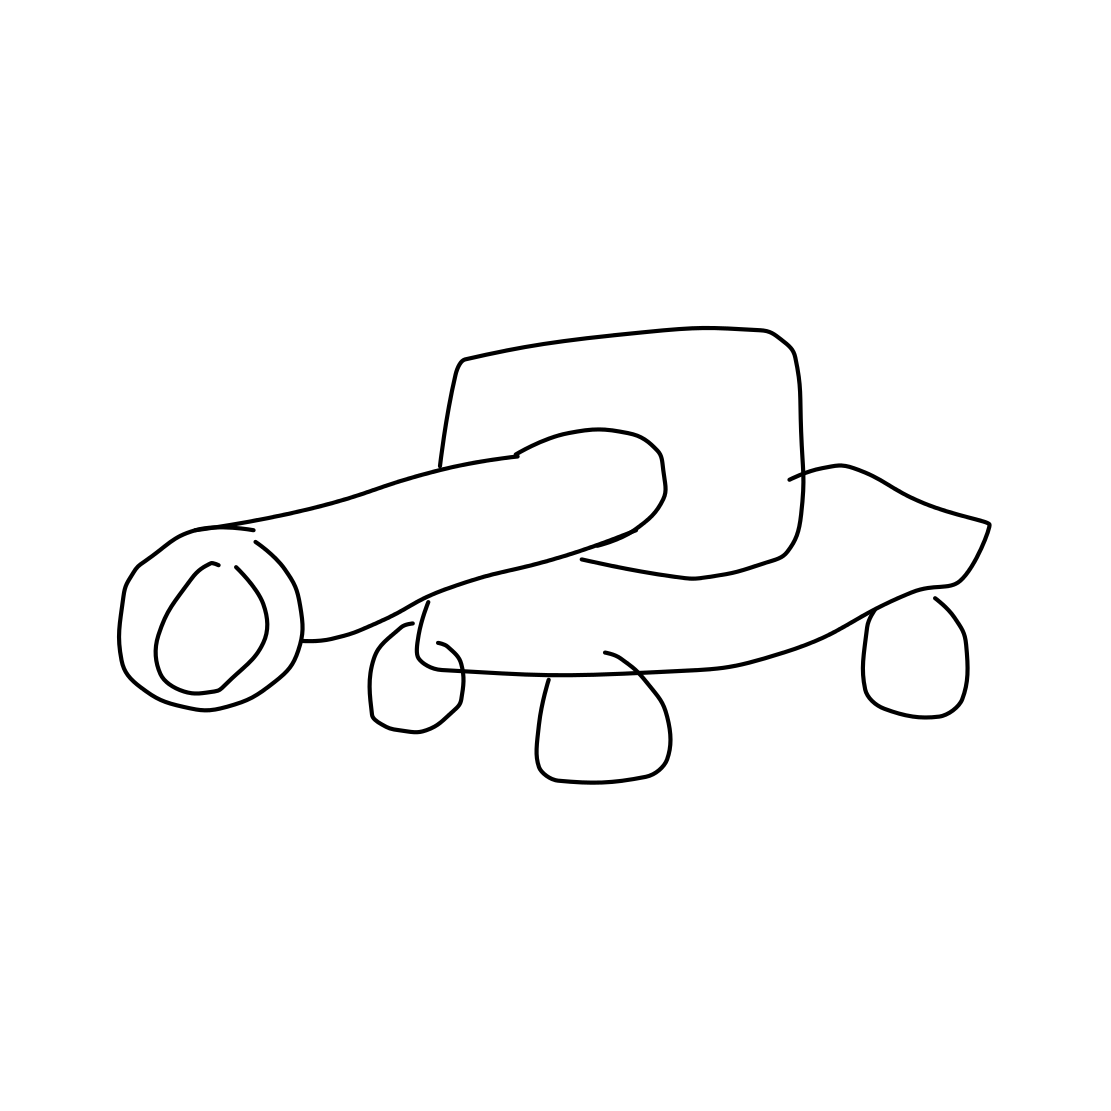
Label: cannon